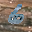
Label: 6